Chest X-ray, PA view. Patient: 45 years old, sex F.
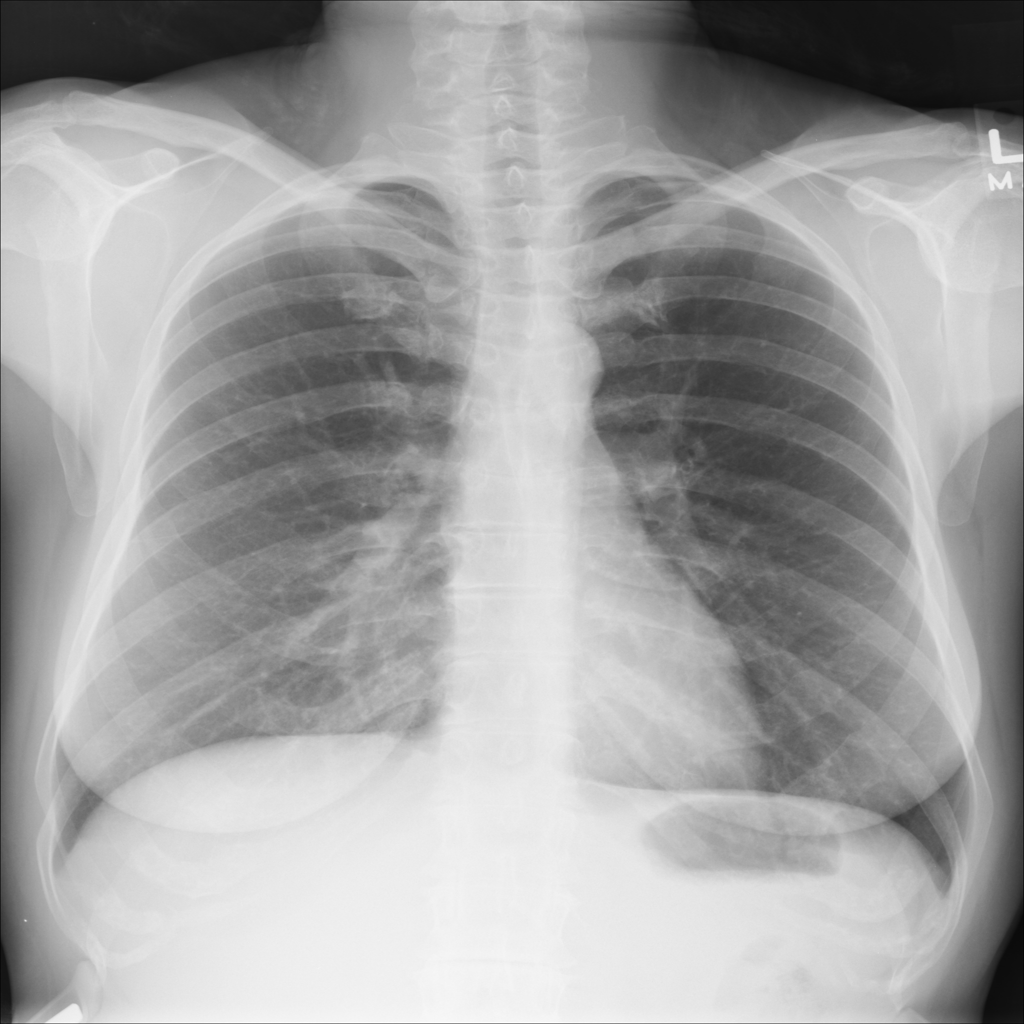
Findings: No Finding